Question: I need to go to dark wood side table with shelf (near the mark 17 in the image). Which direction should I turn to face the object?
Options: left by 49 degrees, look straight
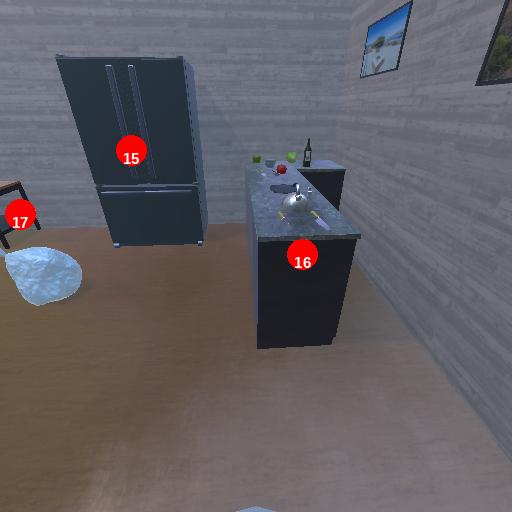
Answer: left by 49 degrees